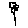
Label: flower